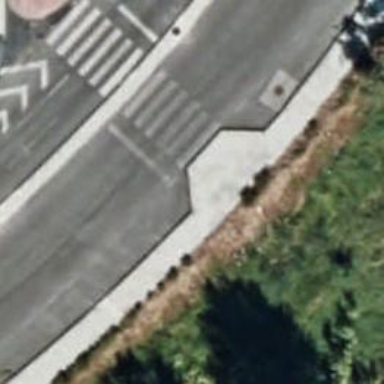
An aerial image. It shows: Zebra crossing on the road.